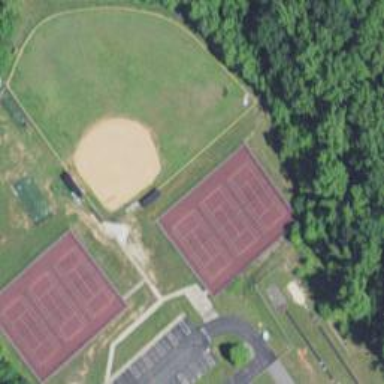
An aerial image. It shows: Tennis court with asphalt surface.